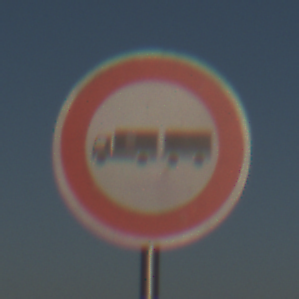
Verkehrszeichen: VerbotLastkraftwagenMitAnhaenger
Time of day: MorningAfternoon
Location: Outdoor (Nature)
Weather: Clear
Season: Winter
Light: Natural